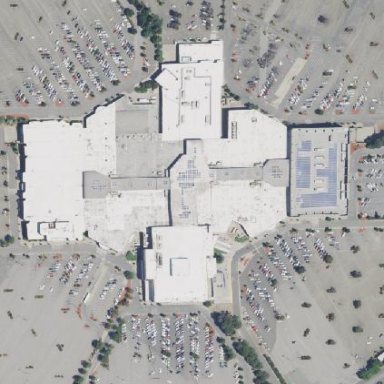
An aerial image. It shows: Retail area with mall.